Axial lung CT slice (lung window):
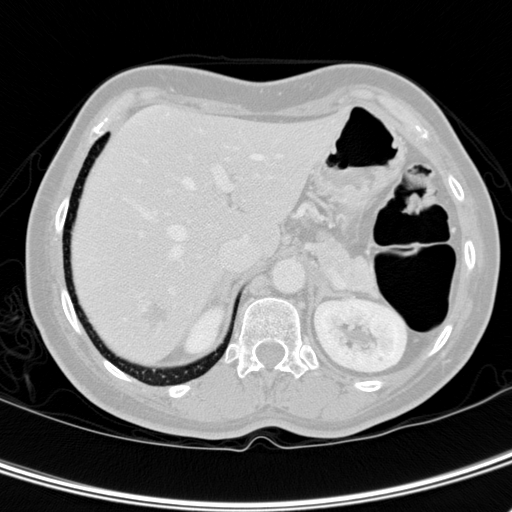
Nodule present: no